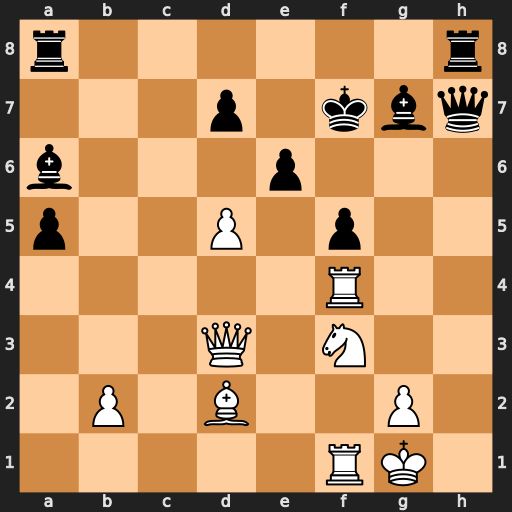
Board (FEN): r6r/3p1kbq/b3p3/p2P1p2/5R2/3Q1N2/1P1B2P1/5RK1
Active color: w
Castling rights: -
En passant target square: -
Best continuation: dxe6+ Kg8 Qd5 Qh1+ Kf2 Qxf1+ Kg3